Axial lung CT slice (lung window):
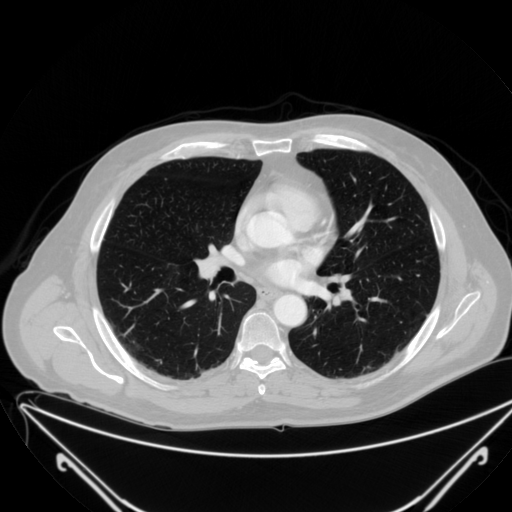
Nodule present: no